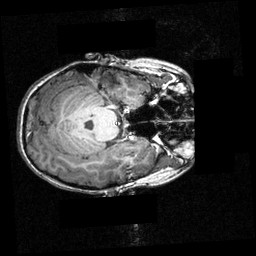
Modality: T1w
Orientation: axial
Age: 12
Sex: female
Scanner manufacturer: siemens
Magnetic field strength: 3.951 T
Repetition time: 1.5 s
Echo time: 0.00335 s